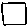
Label: square